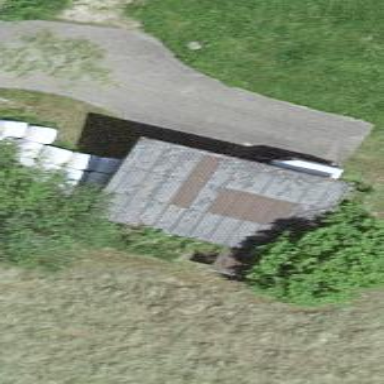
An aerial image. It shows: Shed.